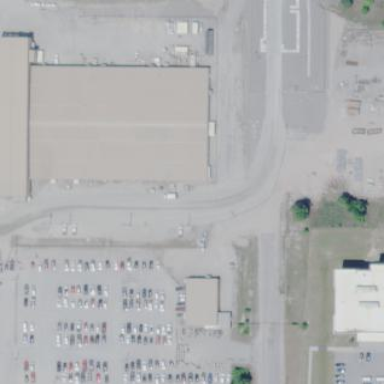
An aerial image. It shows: Industrial building.